Interaction volume radius: 5 \u00c5
Interaction volume height: 50 \u00c5
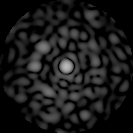
Disorder parameter: 0.8309